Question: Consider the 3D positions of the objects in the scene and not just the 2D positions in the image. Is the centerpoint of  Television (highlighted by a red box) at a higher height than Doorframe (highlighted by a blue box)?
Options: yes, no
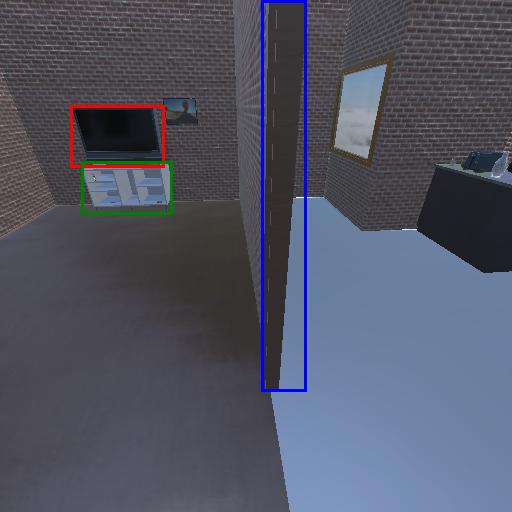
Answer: yes